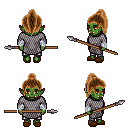
a pixel art fantasy rpg character, female body template, orc, green skin, chain mail, metal pants, brown long topknot hairstyle, white cloth bandages, brown slippers, spear, four views (front, back, left, right), 2x2 character sprite sheet, small pixel art, hard edges, no anti-aliasing